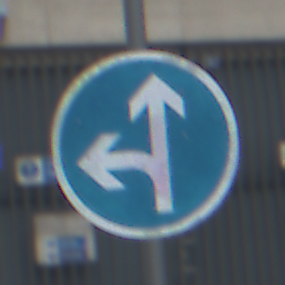
Verkehrszeichen: VorgeschriebeneFahrtrichtungGeradeausOderLinks
Umgebung: Outdoor, Urban
Tageszeit: MorningAfternoon
Wetter: PartlyCloudy
Licht: Natural
Jahreszeit: NotSpecified
Kontrast: LowContrast